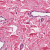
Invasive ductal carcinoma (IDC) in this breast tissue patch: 0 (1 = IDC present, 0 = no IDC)